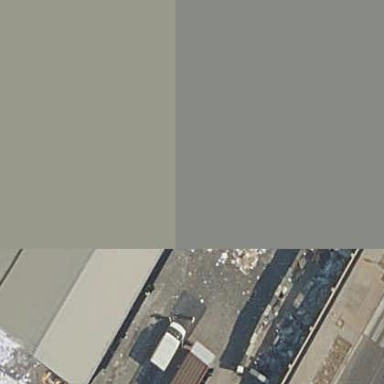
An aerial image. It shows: View of roof of building.